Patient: sex M, age 57
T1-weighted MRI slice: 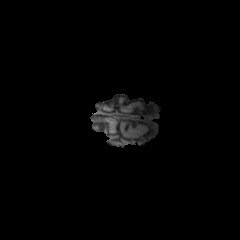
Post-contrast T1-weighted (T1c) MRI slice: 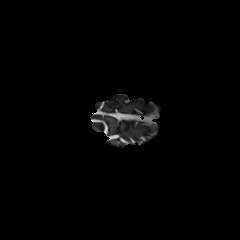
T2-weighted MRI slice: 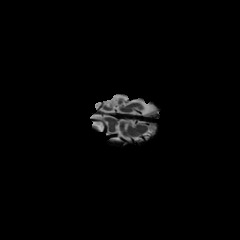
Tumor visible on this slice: no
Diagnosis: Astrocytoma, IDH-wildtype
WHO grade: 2